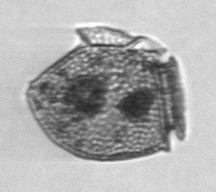
Label: Dinophysis_norvegica